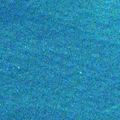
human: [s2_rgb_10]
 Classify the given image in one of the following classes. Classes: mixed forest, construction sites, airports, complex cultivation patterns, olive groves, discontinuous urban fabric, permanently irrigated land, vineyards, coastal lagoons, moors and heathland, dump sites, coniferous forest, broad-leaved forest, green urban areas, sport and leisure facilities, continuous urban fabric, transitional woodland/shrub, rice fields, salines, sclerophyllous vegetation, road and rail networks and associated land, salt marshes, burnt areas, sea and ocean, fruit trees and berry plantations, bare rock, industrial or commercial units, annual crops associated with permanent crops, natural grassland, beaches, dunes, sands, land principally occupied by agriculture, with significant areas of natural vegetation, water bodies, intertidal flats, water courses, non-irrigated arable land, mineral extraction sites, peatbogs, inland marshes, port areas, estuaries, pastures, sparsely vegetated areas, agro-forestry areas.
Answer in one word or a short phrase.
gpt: sea and ocean